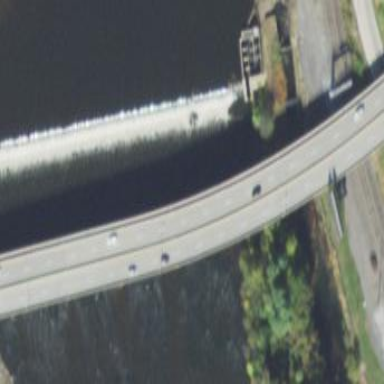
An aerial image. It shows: Man-made bridge.